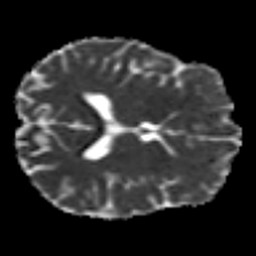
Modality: MD
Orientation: axial
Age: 24
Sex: male
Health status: ill
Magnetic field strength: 3 T
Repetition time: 8.4 s
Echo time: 0.0926 s